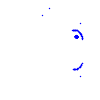
Particle: proton